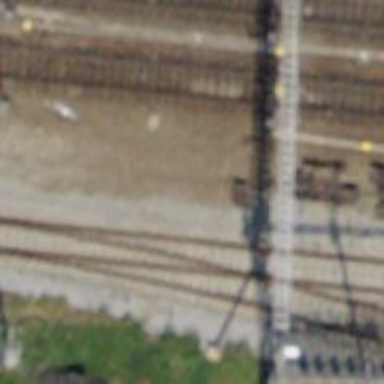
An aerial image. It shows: Single-track railway yard.